Question: My app uses external screen, so in my iPad application i have little controller that works like a remote control for External screen:

You can see the RemoteControlViewController itself, and it has:
1) Dismiss button
2) Dynamically addable button ( they are used to change what is shown on external screen ).
3) Snapshot of external screen so that user would know what's currently is on External Screen.
On viewLoad ( of my RemoteControlViewController) i take a snapshot of external screen and place it on UIImageView
'''
- (void)viewDidLoad
{
[super viewDidLoad];
//Add external display controls
[self addExternalDisplayControls];
//Display initial image
[self getExternalDisplaySnapshot];
//Add notification listeners to show/hide external display miniature responsivly
[self setUpScreenConnectionNotificationHandlers];
}
-(void)getExternalDisplaySnapshot
{
//Load screenshot
if ([[UIScreen screens] count] > 1)
{
self.iboExternalDisplayNotFoundMessage.text = @"";
self.iboScaledExternalDisplay.hidden=NO;
self.iboExternalDisplayControlsPanel.hidden=NO;
// Get the screen object that represents the external display.
UIScreen *secondScreen = [[UIScreen screens] objectAtIndex:1];
//Detect if retina
if ([secondScreen respondsToSelector:@selector(scale)])
UIGraphicsBeginImageContextWithOptions(secondScreen.bounds.size, NO, secondScreen.scale);
else
UIGraphicsBeginImageContext(secondScreen.bounds.size);
//Get external windows instance from AppDelegate
UIWindow *externalWindow =[(AppDelegate*)[[UIApplication sharedApplication] delegate] secondWindow];
//Render the screen
[externalWindow.layer renderInContext:UIGraphicsGetCurrentContext()];
UIImage *image = UIGraphicsGetImageFromCurrentImageContext();
//Set image to imageview
self.iboScreenImage.image = image;
}
else
{
self.iboExternalDisplayNotFoundMessage.text = @"No External Displays are connected.";
self.iboScaledExternalDisplay.hidden=YES;
self.iboExternalDisplayControlsPanel.hidden=YES;
}
}
- (void)setUpScreenConnectionNotificationHandlers
{
NSNotificationCenter *center = [NSNotificationCenter defaultCenter];
[center addObserver:self selector:@selector(handleScreenDidConnectNotification:)
name:UIScreenDidConnectNotification object:nil];
[center addObserver:self selector:@selector(handleScreenDidDisconnectNotification:)
name:UIScreenDidDisconnectNotification object:nil];
}
- (void)handleScreenDidConnectNotification:(NSNotification*)aNotification
{
//Just show the screen miniature
[self getExternalDisplaySnapshot];
}
- (void)handleScreenDidDisconnectNotification:(NSNotification*)aNotification
{
//Just show the screen miniature
[self getExternalDisplaySnapshot];
}
'''
This is my code for adding buttons:
'''
-(void)addExternalDisplayControls{
//Adds blood products button
CGRect rect = CGRectMake(10, 5, 100, 50);
UIButton *button = [self createButton:@"button" cords:rect buttonTag:0];
[self.iboExternalDisplayControlsPanel addSubview:button];
}
- (UIButton *)createButton:(NSString *)title cords:(CGRect)cords buttonTag:(int)tag {
UIButtonStyled *button = [UIButtonStyled new];
button.tag=tag;
button.contentHorizontalAlignment = UIControlContentHorizontalAlignmentCenter;
[button setTitle:title forState:UIControlStateNormal];
[button setStyleName:@"buttonSelection"];
//button.styleName = @"buttonSelection";
button.titleLabel.numberOfLines = 2;
[button addTarget:self action:@selector(p_buttonTapped:) forControlEvents:UIControlEventTouchUpInside];
button.frame = cords;
return button;
}
'''
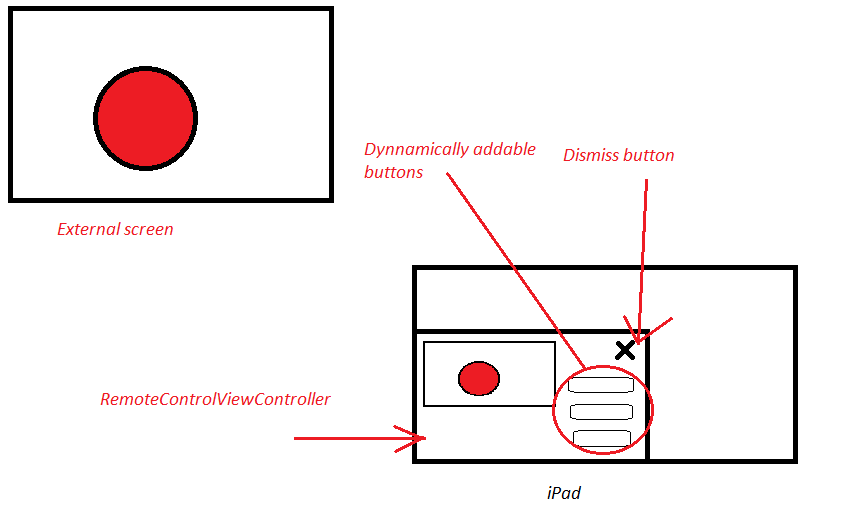
Answer: I really don't know how this thing happened and how it occurs, but in the end of my Snapshot taking function i added this:
'''
UIGraphicsEndImageContext();
'''
And all works now like a charm.
Here is Snapshot function:
'''
// Get the screen object that represents the external display.
UIScreen *secondScreen = [[UIScreen screens] objectAtIndex:1];
//Detect if retina
if ([secondScreen respondsToSelector:@selector(scale)])
UIGraphicsBeginImageContextWithOptions(secondScreen.bounds.size, NO, secondScreen.scale);
else
UIGraphicsBeginImageContext(secondScreen.bounds.size);
//Get external windows instance from AppDelegate
UIWindow *externalWindow =[(AppDelegate*)[[UIApplication sharedApplication] delegate] secondWindow];
//Render the screen
[externalWindow.layer renderInContext:UIGraphicsGetCurrentContext()];
UIImage *image = UIGraphicsGetImageFromCurrentImageContext();
//Set image to imageview
self.iboScreenImage.image = image;
UIGraphicsEndImageContext();
'''